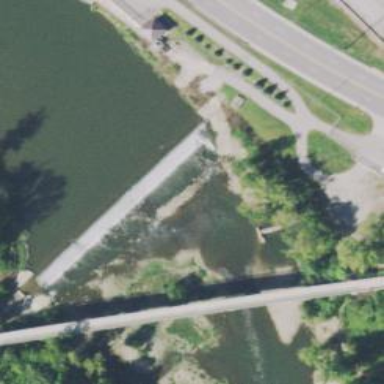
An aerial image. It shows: Weir in waterway.